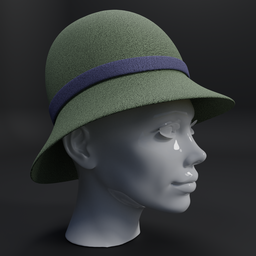
Label: people